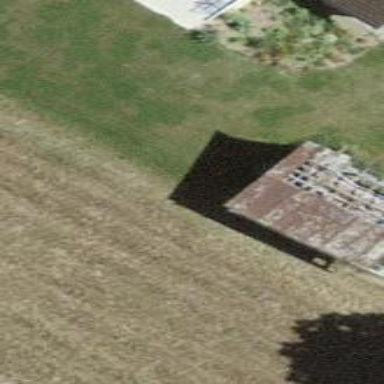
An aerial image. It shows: Barn.